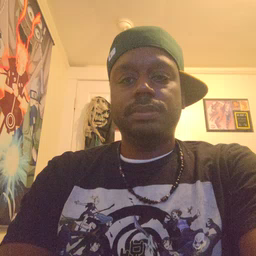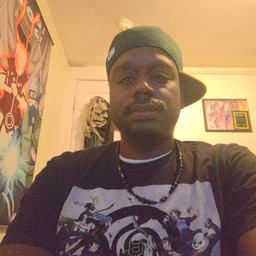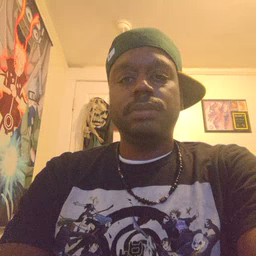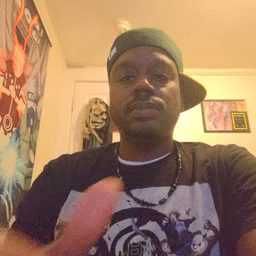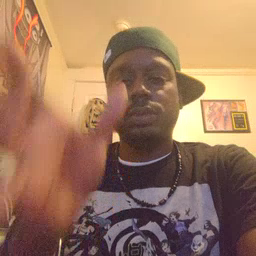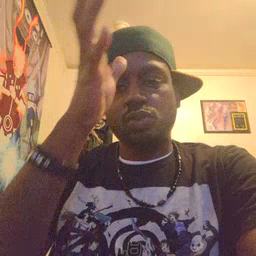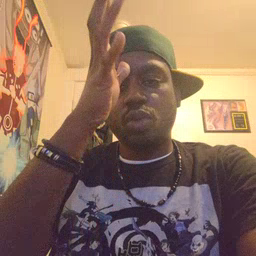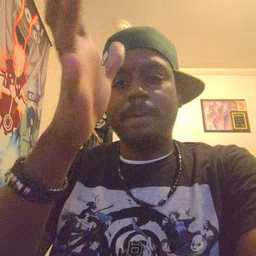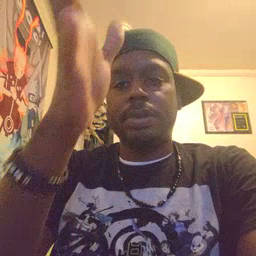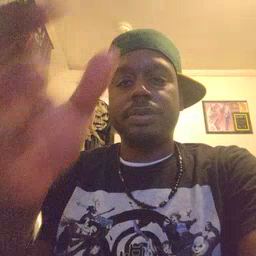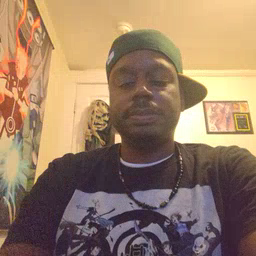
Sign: grandpa